Question: I want create an event in calendar from my custom gmail add-on. And I need to pass Title, Description to Calendar gmail add-on or google calendar.
Is it possible?
Picture of expecting feature:

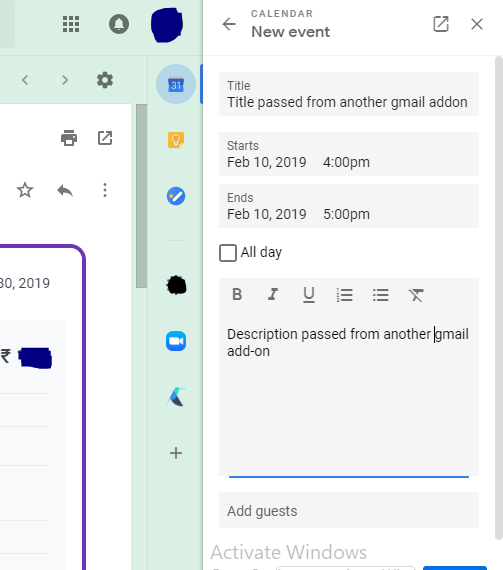
Answer: You can either use the <URL>:
'''
var event = CalendarApp.getDefaultCalendar().createEvent('Apollo 11 Landing',
new Date('July 20, 1969 20:00:00 UTC'),
new Date('July 21, 1969 21:00:00 UTC'));
Logger.log('Event ID: ' + event.getId());
'''
or <URL>:
'''
function createEvent() {
var calendarId = 'primary';
var start = getRelativeDate(1, 12);
var end = getRelativeDate(1, 13);
var event = {
summary: 'Lunch Meeting',
location: 'The Deli',
description: 'To discuss our plans for the presentation next week.',
start: {
dateTime: start.toISOString()
},
end: {
dateTime: end.toISOString()
}
};
event = Calendar.Events.insert(event, calendarId);
Logger.log('Event ID: ' + event.id + ' Event link in Calendar: ' + event. htmlLink);
}
'''
event.htmlLink lets you open the Calendar event in the UI.
And the last option is to use the create event template form which you pre-populate as described <URL>.